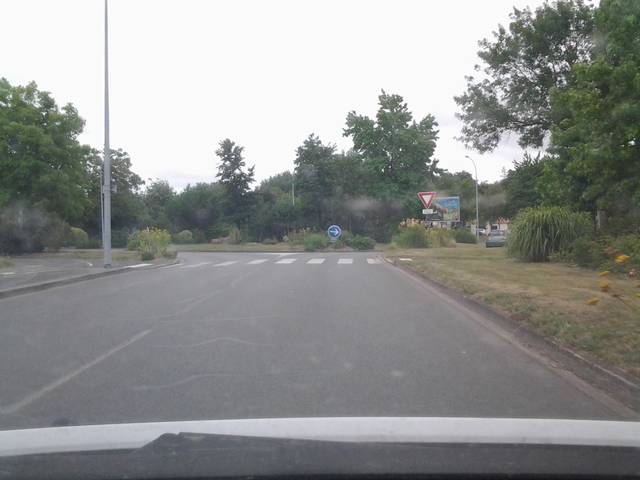
Region: France
Coordinates: 46.661, -1.426